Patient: sex F, age 69
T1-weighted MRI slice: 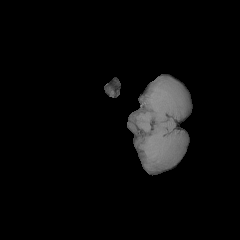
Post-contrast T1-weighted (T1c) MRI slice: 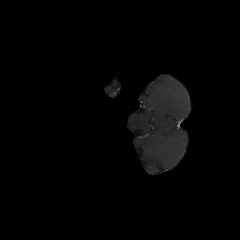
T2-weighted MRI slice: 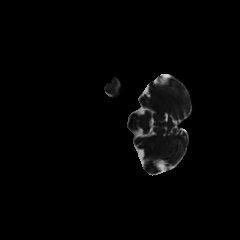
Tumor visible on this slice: no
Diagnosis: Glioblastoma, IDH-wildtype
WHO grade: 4